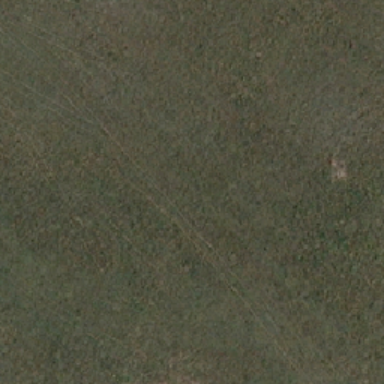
There are green and brown meadows .